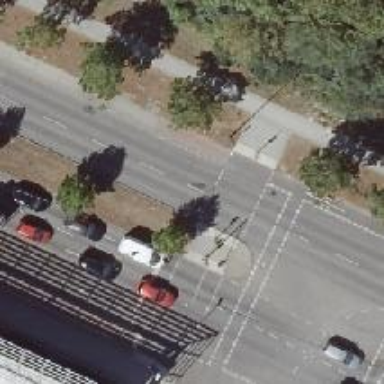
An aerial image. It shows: Crossing with traffic signals.